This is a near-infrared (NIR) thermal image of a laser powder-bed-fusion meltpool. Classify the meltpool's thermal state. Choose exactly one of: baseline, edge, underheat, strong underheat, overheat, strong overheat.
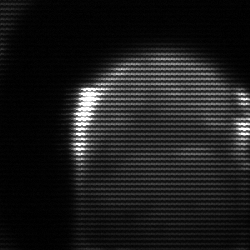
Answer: edge